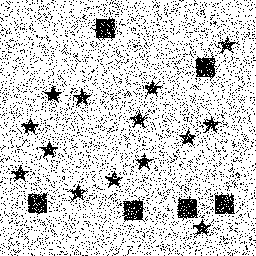
Squares: 6
Triangles: 0
Stars: 14
Total shapes: 20